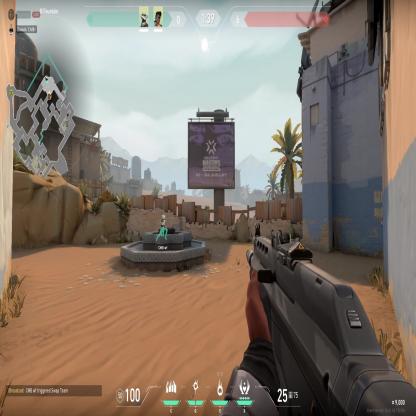
Label: teammate